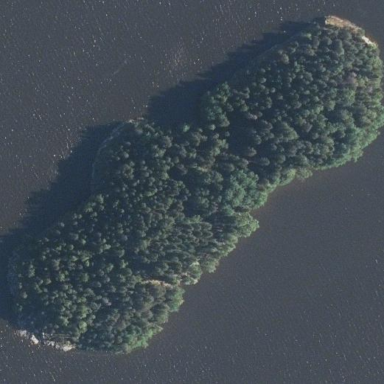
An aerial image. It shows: Islet covered with woodland.